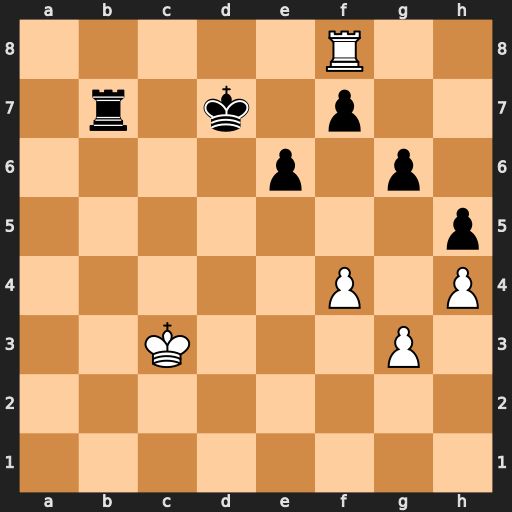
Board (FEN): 5R2/1r1k1p2/4p1p1/7p/5P1P/2K3P1/8/8
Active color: w
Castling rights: -
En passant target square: -
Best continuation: Rxf7+ Kc6 Rxb7 Kxb7 Kd4 Kc7 Ke5 Kd7 Kf6